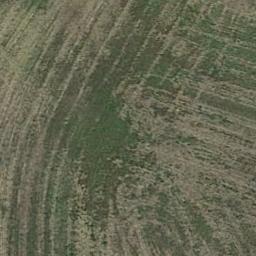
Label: meadow